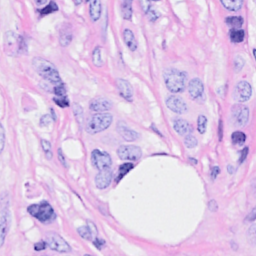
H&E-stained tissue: Breast